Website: apple
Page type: customer-info-address
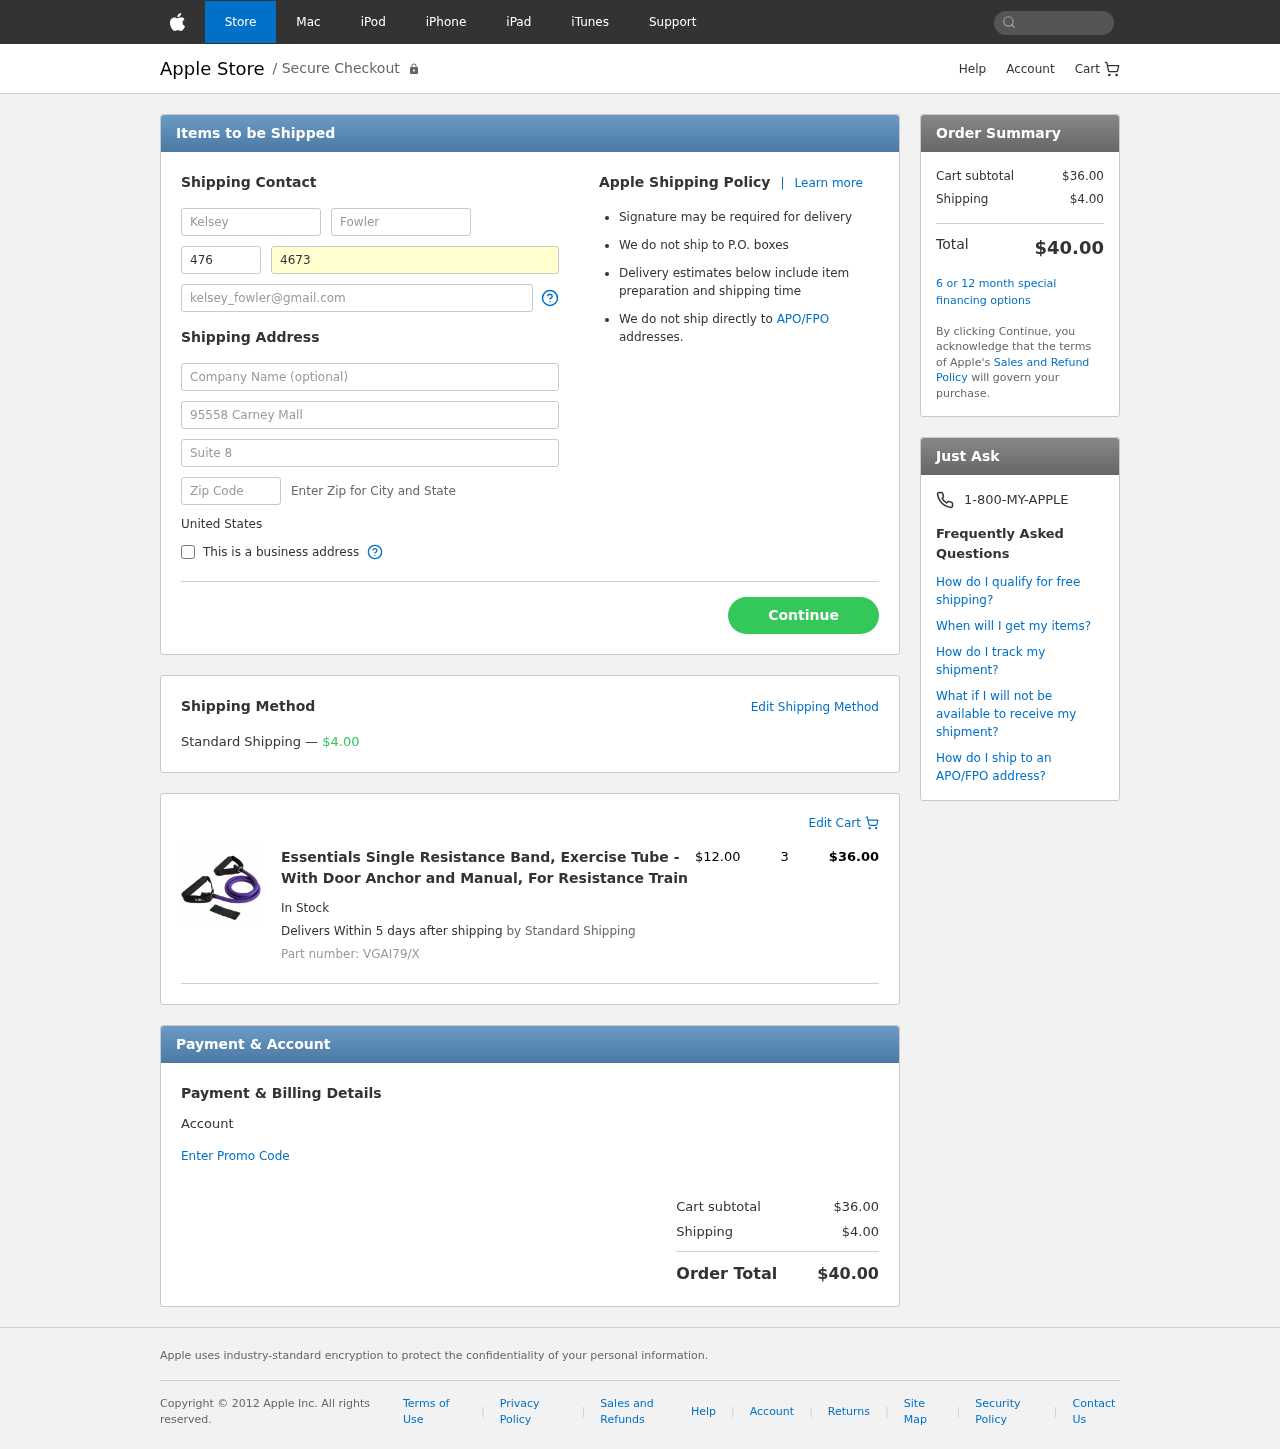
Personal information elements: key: PII_COUNTRY
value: United States
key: PII_FIRSTNAME
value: Kelsey
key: PII_LASTNAME
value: Fowler
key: PII_PHONE_AREA
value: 476
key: PII_PHONE_LINE
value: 4673
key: PII_EMAIL
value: kelsey_fowler@gmail.com
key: PII_STREET
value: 95558 Carney Mall
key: PII_STREET2
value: Suite 897
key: PII_POSTCODE
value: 28133
Product elements: key: PRODUCT1_NAME
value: Essentials Single Resistance Band, Exercise Tube - With Door Anchor and Manual, For Resistance Train
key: PRODUCT1_PRICE
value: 12
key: PRODUCT1_QUANTITY
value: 3
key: PRODUCT1_SKU
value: VGAI79/X
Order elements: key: ORDER_SHIPPING_COST
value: $4.00
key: ORDER_ITEM_TOTAL
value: $36.00
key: ORDER_SUBTOTAL
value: $36.00
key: ORDER_TOTAL
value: $40.00